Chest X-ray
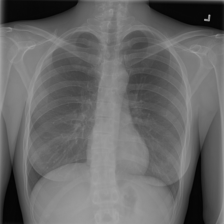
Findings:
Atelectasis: negative
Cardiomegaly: negative
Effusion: negative
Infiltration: negative
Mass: negative
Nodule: negative
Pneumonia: negative
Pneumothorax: negative
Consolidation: negative
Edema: negative
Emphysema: negative
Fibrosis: negative
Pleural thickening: negative
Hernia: negative